Question: Brand new to Java and Android. I have the Android SDK downloaded as well as Java and Eclipse. I am watching the following YouTube video: <URL> on "How to Install Android SDK".
The video is a bit older and the url that the presenter is stating to use for repository when installing available software on Eclipse is: 'https://dl-ssl.google.com/android/eclipse' However, this seems to be an older link. What is the new link for the repository?
The following screenshot will help you visualize where I am stuck at:

I appreciate any help I can get with this.
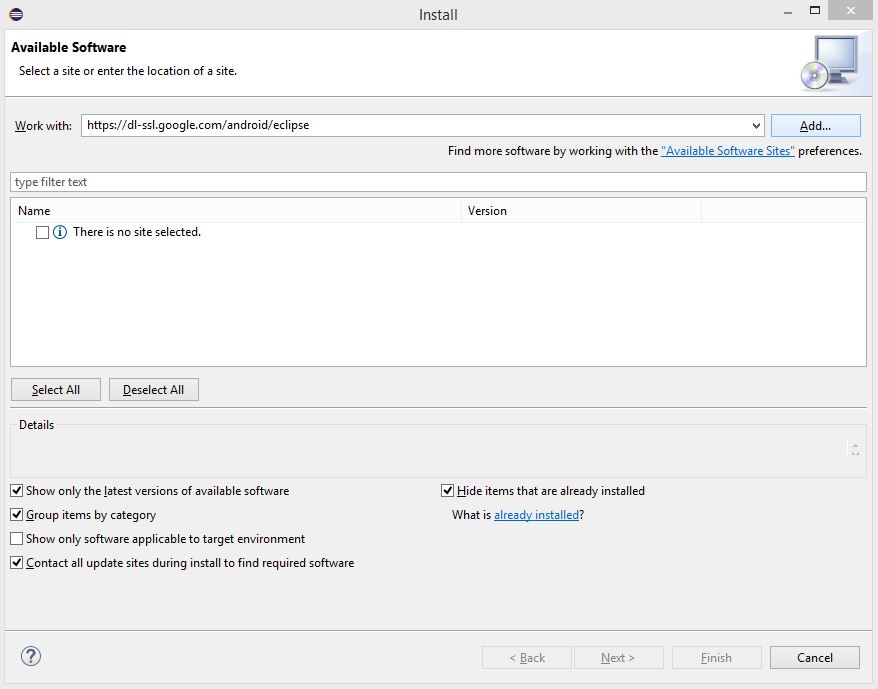
Answer: Here is actual explanation of installing the ADT plugin <URL>
URL is correct,maybe you haven't internet connection